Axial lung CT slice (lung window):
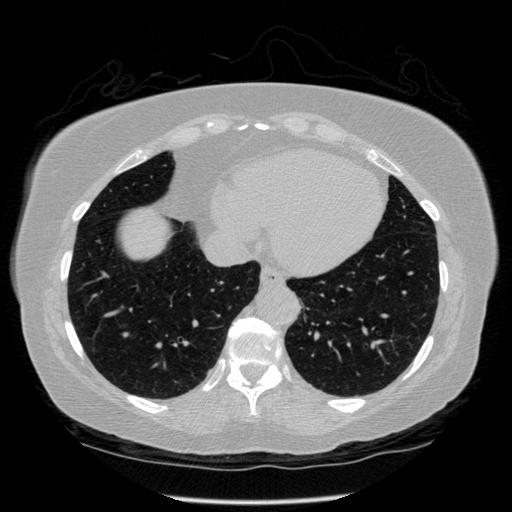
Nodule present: no